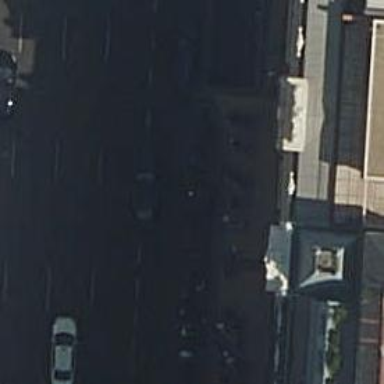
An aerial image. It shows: Motorcycle parking area.